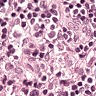
Metastatic tissue present: no